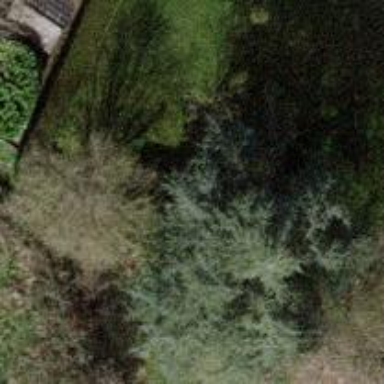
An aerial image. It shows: Evergreen tree with needle-leaved leaves.